Question: I have Table:

I want to get value like this:
| IP | Temp | Time |
| -- | ---- | ---- |
| 172.16.24.96 | 31.5 | 2021-07-24 11:17:46.000 |
| 172.16.24.96 | 31.4 | 2021-07-24 11:18:31.000 |
When it have same value in interval just get 1 value with the lowest 'Time'.
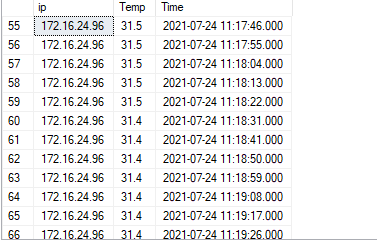
Answer: If by "interval" you mean similar 'ip' and 'Temp', then you can use the 'GROUP BY' clause:
'''
SELECT ip, Temp, MIN(Time)
FROM yourtable
GROUP BY ip, Temp;
'''
EDIT
Larnu at the comment sections has pointed out that temperature might change and then change back. To cope with that issue, here's an adjusted query:
'''
SELECT current.ip, current.Temp, current.Time
FROM yourtable current
LEFT JOIN yourtable previous
ON current.ip = previous.ip AND
current.Temp = previous.Temp AND
current.Time > previous.Time
LEFT JOIN yourtable betw
ON (current.ip <> betw.ip OR current.Temp <> betw.Temp) AND
betw.Time BETWEEN (previous.Time AND current.Time)
WHERE (previous.Temp IS NULL) OR
((NOT (previous.Temp IS NULL)) AND (NOT (betw.Temp IS NULL)))
GROUP BY current.ip, current.Temp, current(Time)
HAVING count(*) > 0
'''